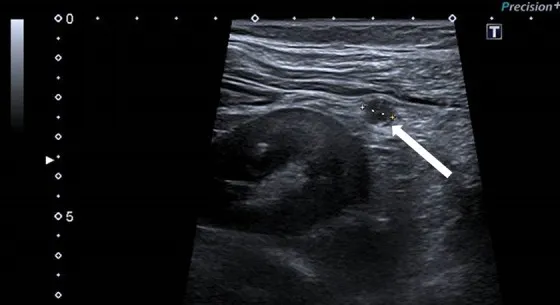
8 mm metastasis within the left perirenal fat. Ultrasonographic image.
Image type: radiology (ultrasound)